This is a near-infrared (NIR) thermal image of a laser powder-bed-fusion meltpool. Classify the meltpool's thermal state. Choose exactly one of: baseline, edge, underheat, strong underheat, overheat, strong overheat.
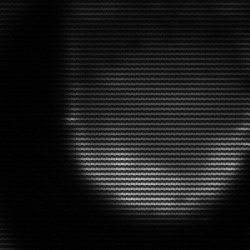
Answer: edge